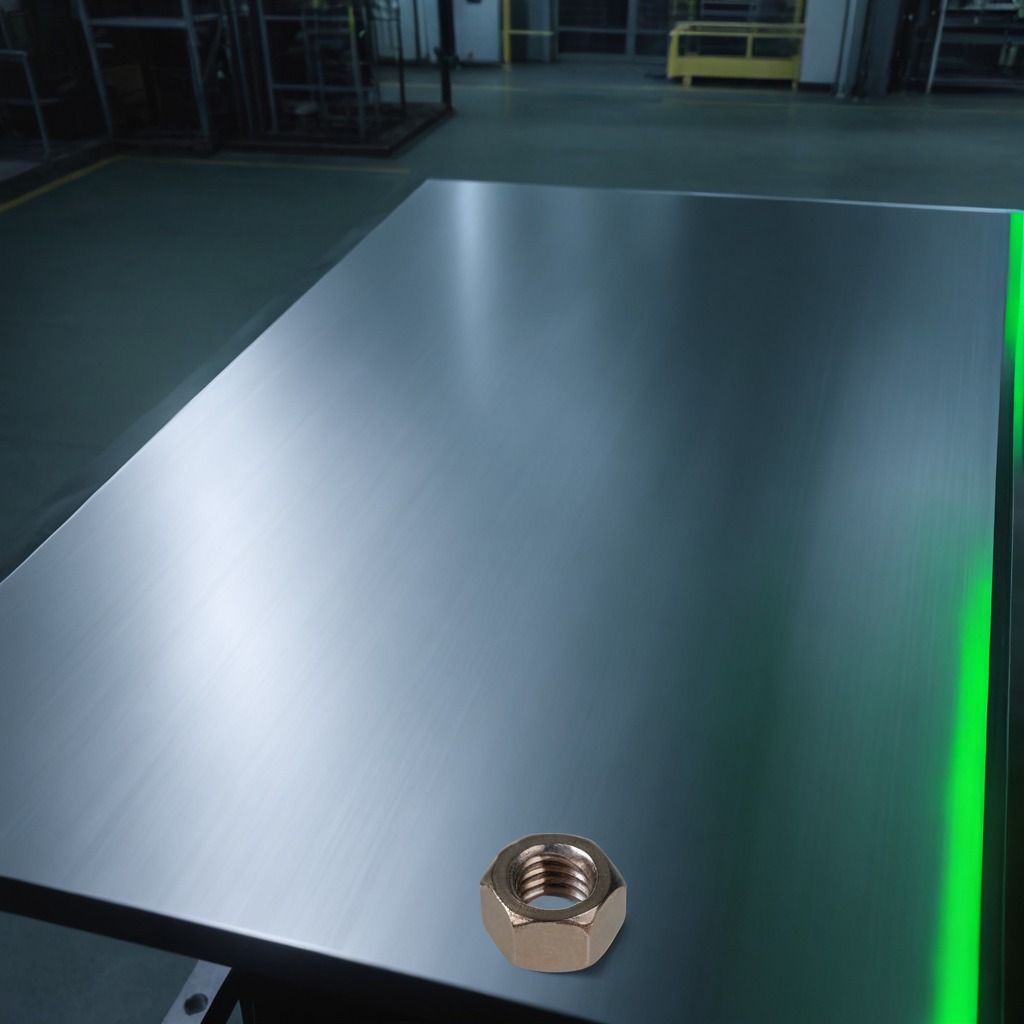
A metal nut is lying on the metal table in a machine shop under fluorescent lights.